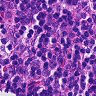
Metastatic tissue present: no